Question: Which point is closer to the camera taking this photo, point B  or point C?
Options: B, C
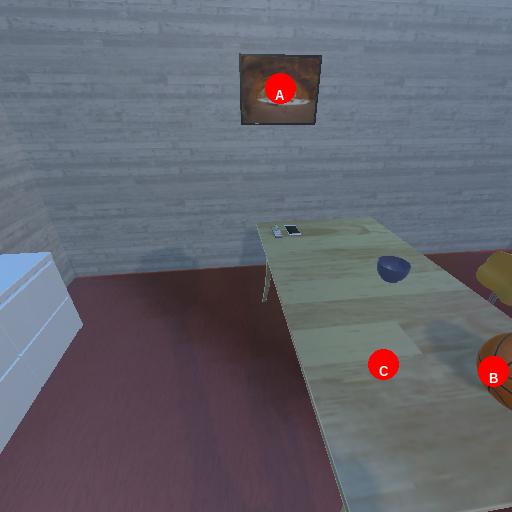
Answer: B